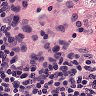
Metastatic tissue present: no